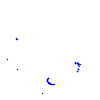
Particle: kaon